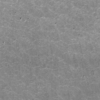
Label: not_dusty